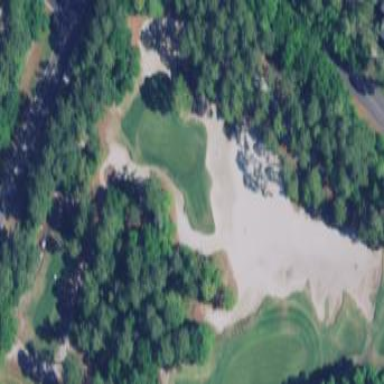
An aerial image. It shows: Sand bunker on golf course.